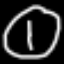
Label: clock